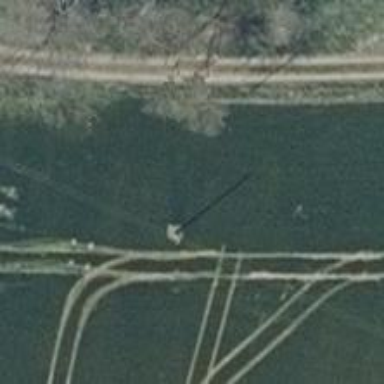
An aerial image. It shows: Power pole.